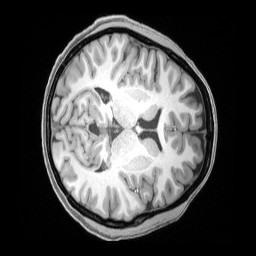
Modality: T1w
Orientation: axial
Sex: female
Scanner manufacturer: siemens
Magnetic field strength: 3 T
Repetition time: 2.4 s
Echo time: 0.00222 s